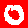
Digit: 0